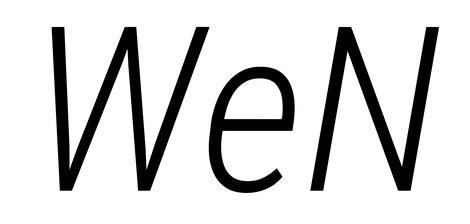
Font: Roboto-Italic_Condensed_Light_Italic